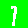
Digit: 1